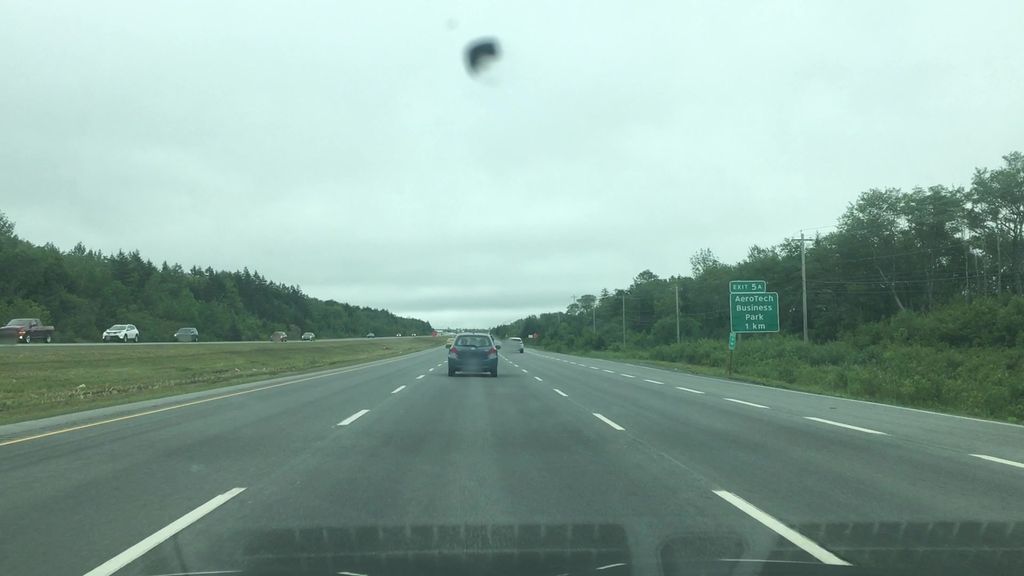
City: halifax